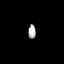
Tissue: prostate
Cell type: Myeloid cells
Senescence score: 0.7021
Nuclear area (px): 109
Mean DAPI intensity: 168.954